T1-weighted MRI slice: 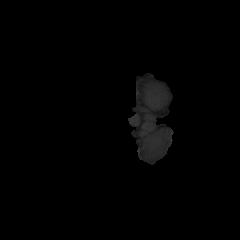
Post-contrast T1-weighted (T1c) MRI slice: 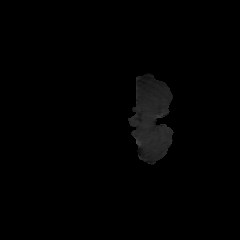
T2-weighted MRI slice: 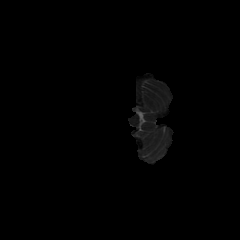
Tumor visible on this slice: no